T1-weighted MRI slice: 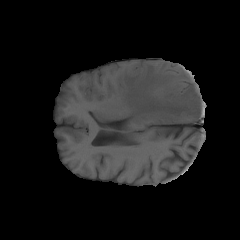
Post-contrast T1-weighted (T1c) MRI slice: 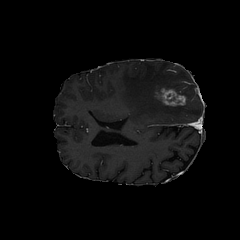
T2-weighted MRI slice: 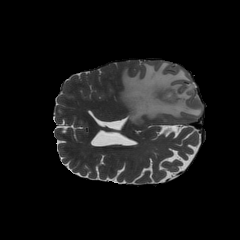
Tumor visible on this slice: yes